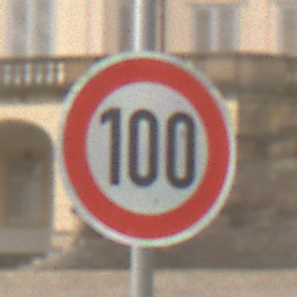
Verkehrszeichen: Geschwindigkeit100
Umgebung: Outdoor, Suburban
Tageszeit: MorningAfternoon
Wetter: Overcast
Licht: Natural
Jahreszeit: NotSpecified
Kontrast: LowContrast